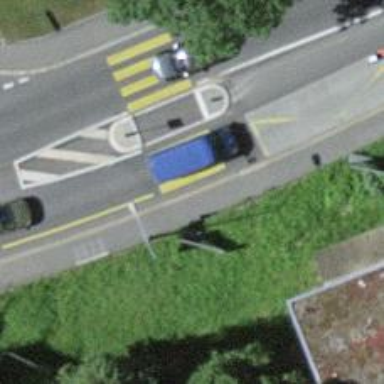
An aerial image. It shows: Kerb serving as barrier.